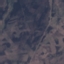
Land use / land cover: HerbaceousVegetation